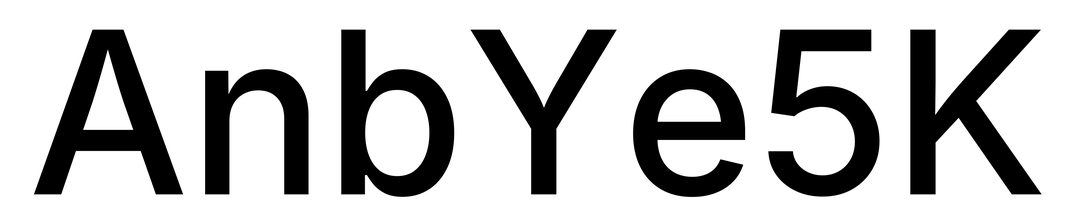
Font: Inter_Medium